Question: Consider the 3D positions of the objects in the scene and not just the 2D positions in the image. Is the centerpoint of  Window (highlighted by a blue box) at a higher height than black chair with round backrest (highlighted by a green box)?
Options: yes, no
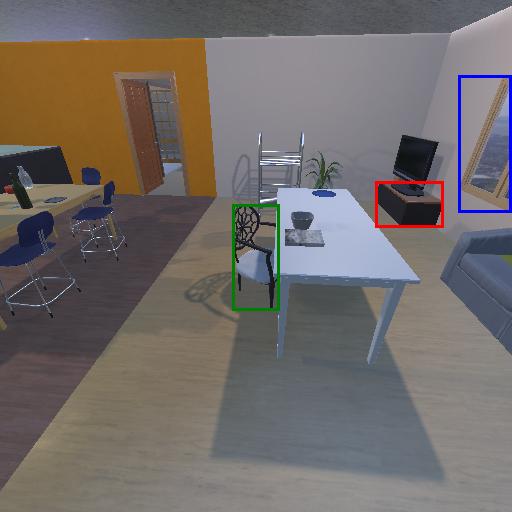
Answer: yes